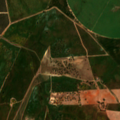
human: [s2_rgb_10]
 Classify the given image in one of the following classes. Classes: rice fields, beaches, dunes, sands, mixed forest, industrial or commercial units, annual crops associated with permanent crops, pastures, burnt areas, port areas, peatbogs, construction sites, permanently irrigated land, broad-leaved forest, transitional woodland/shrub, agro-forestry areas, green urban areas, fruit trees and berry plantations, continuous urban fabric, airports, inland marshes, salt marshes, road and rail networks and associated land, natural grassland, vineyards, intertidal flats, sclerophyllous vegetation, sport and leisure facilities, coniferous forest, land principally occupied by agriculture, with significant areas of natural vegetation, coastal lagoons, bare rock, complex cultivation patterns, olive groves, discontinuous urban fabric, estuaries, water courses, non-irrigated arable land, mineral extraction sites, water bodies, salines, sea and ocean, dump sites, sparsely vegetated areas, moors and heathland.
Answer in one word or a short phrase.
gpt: continuous urban fabric